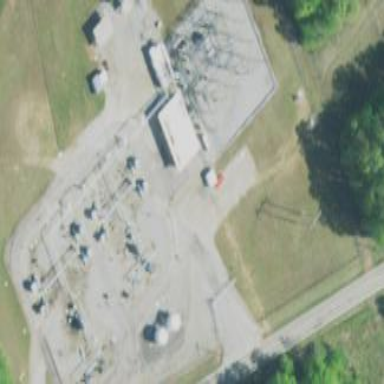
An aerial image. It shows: Industrial area dedicated to oil production. There is compression substation surrounded by fence.